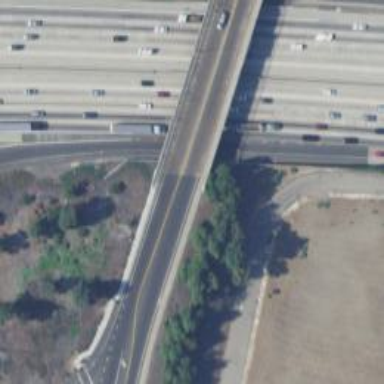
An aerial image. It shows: Tertiary road passing over bridge.